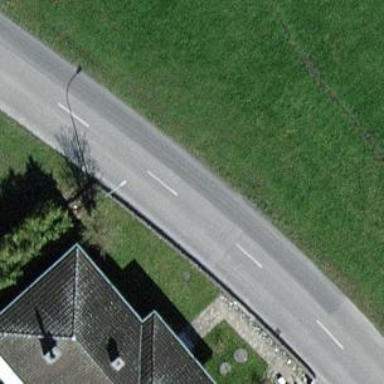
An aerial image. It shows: Tertiary road with asphalt surface.